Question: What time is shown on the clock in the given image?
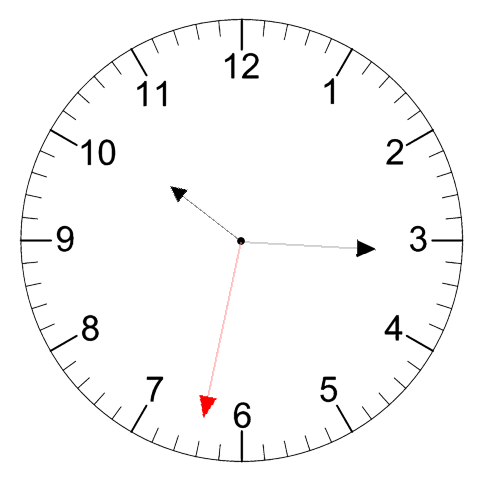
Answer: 10:15:32